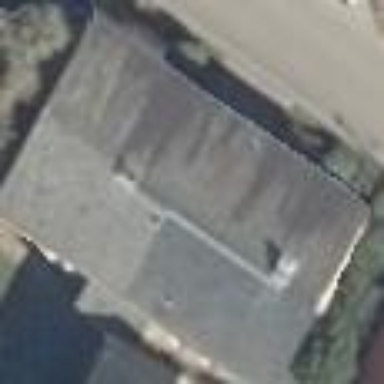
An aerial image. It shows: Detached building with gabled roof.